Question: How to retrieve the particular row of detailsview into textbox on page load event if details view defaultmode is readonly

i want to retrieve the email id from detailsview email row in textbox1 on page load event ?
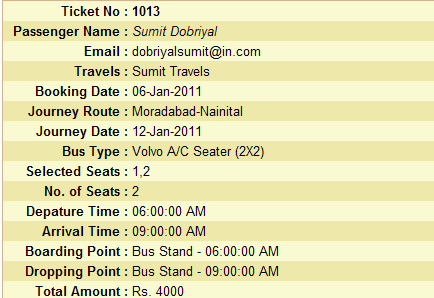
Answer: One way is to access the <URL> in the RowDataBound like:
'''
DataRowView dr = (DataRowView)DetailsView1.DataItem;
string myfield = (string)dr["YourFieldName"];
'''
Another way is get the item from <URL> like:
'''
DetailsViewRow row = DetailsView1.Rows[youremailrowindex];
String email= row.Cells[youremailcellindex].Text;
'''